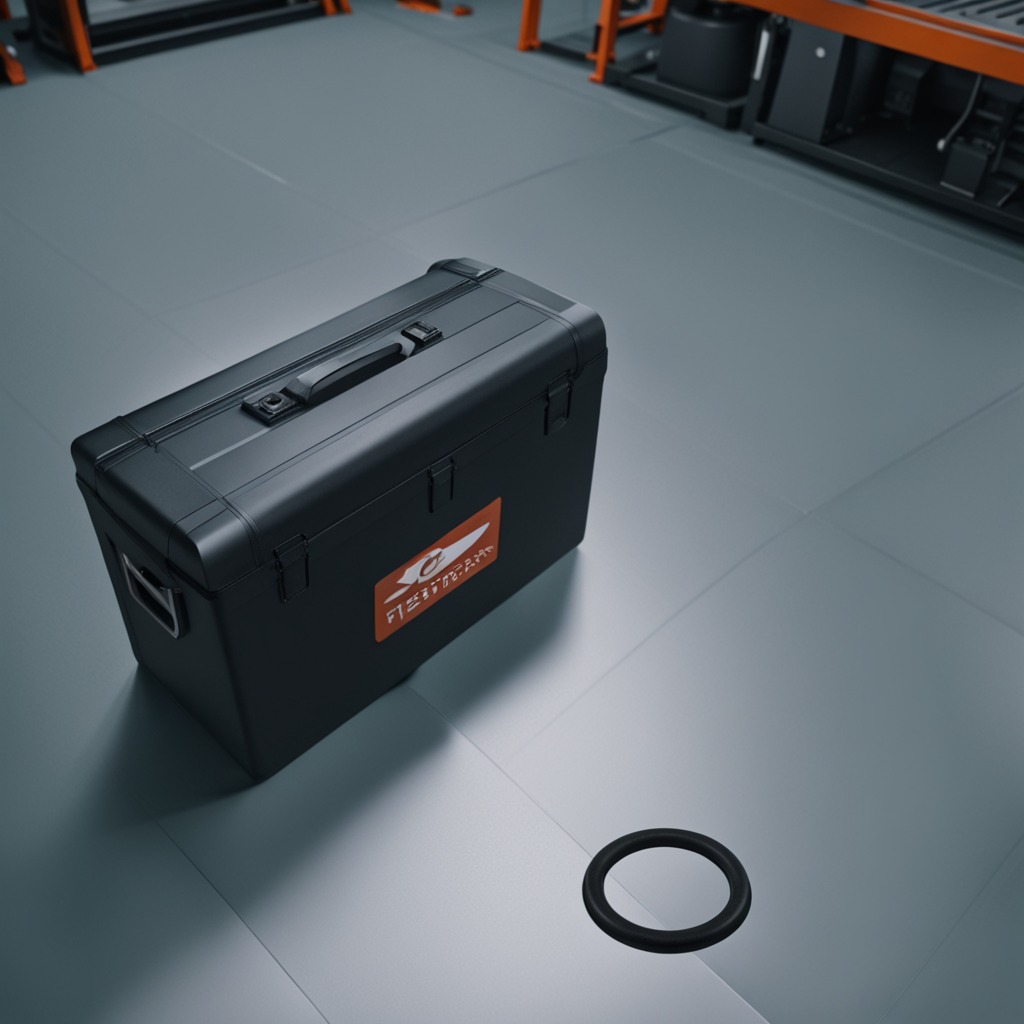
A rubber O-ring is lying on the toolbox surface in an airplane hangar workshop 8K.